Question: Some time ago I saw a nice effect in netbeans IDE. When my cursor stops on the 'Generated Code' text (e.g. in generated 'JFrame'), some kind of hint (preview of generated code) is visible (has grey background).
I searched it and I didn't found anything. I suspect that is specific TextPane/EditorPane or something like that.

EDIT:
Yea, this is a , and here is some extra info:
<URL>
<URL> page: 85
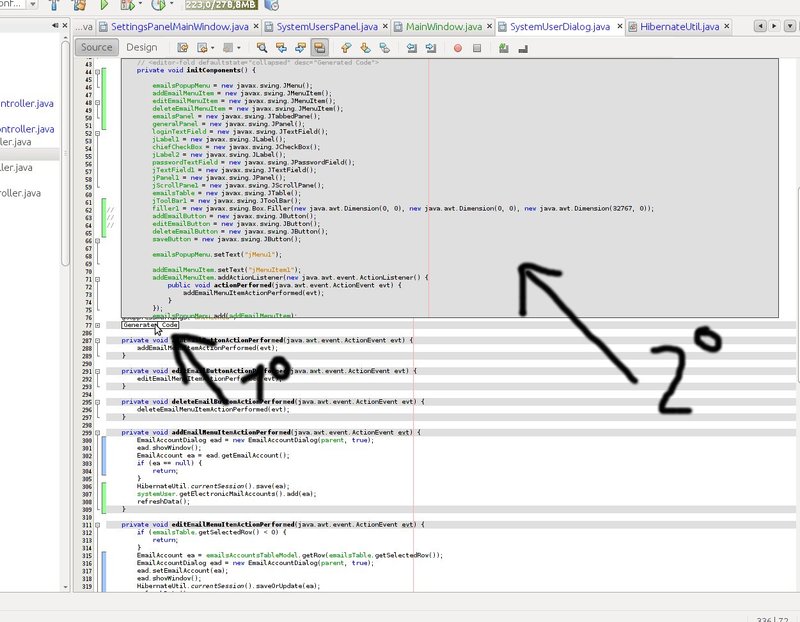
Answer: The first one is a <URL>. The second one seems to be a 'JToolTip' as well, but with formatted code and a different background color, at least from the screenshot you have linked to.